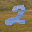
Label: 2